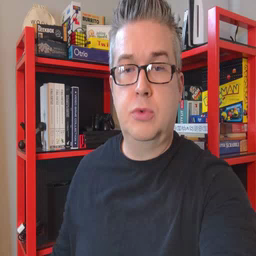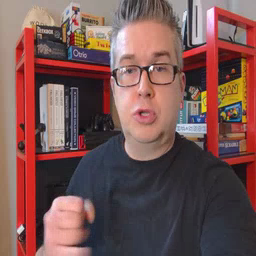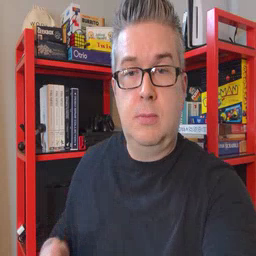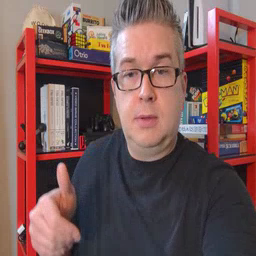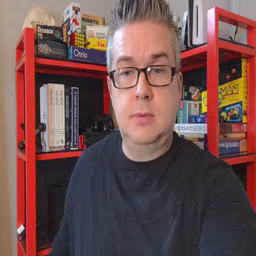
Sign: jeans